Question: This is my first time developing an android game. I want to create a flow game in which specific nodes must be connected in a particular order only. for e.g. a computer will connect to a modem and then the modem will connect to a router (its a network based game). So far the algorithms that i have come across do not deal with specific order free flow.(Refer <URL> Is there an existing algorithm for this?
P.S. I am making use of libGDX.
the game will be similar to this.
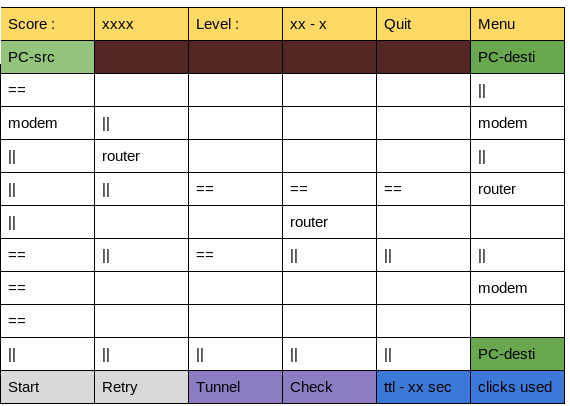
Answer: You won't be able to find an algorithm that is created just for this specific problem. What you are looking is a search algorithm, for example BFS and modify it to use in this game.
In BFS, you start with a cell and add valid neighbor cells into a queue and iterate through this queue until you reach to destination or queue is empty (you didn't reach the destination).
For this game, first you have to define which neighbors are valid. There are 7 types of cells
'''
empty cells : never valid
destination : always valid, end algorithm here
source: never valid, you don't want to move source square back
vertical tunnel: only valid if previous cell is also a vertical tunnel or one of modem, router, source
horizontal tunnel: only valid if previous cell is also a horizontal tunnel or one of modem, router, source
'''
modem and router cells will be a little trickier, while iterating through queue, you also need to push type of current path. Current path will be initially "source", if you pass through a modem it will be "modem" and if you pass through router it will be "router". With this in mind, rules for router and modem are
'''
modem: only valid if current path is source or modem
router: only valid if current path is modem or router
'''